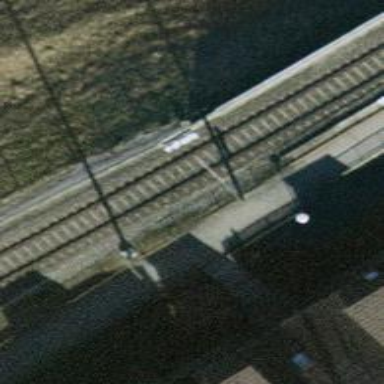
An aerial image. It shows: Viaduct bridge with electrified railway lines featuring contact lines.